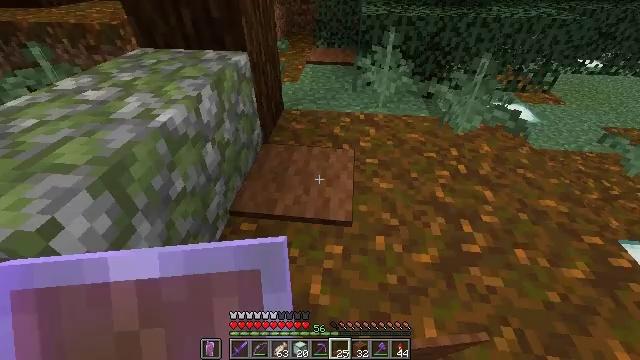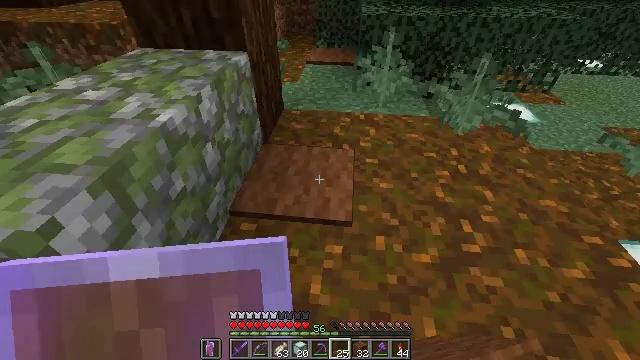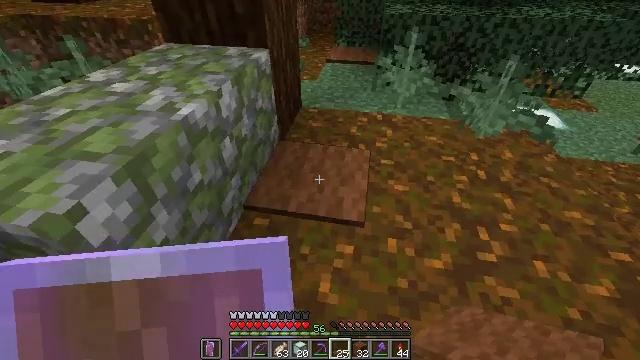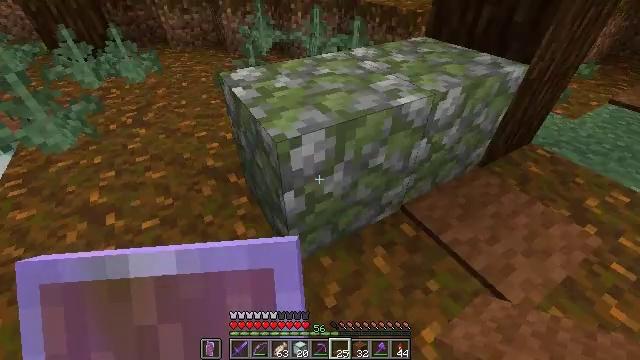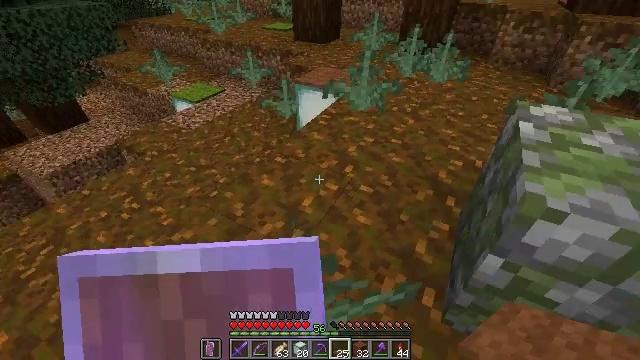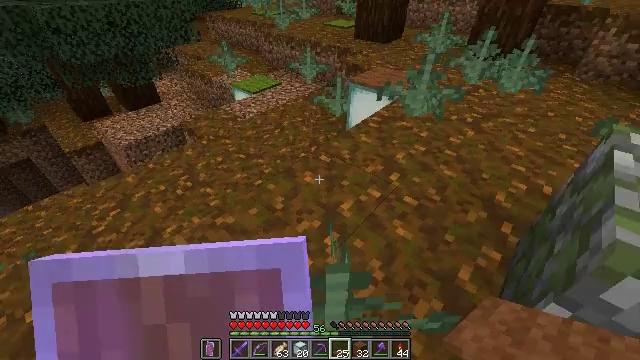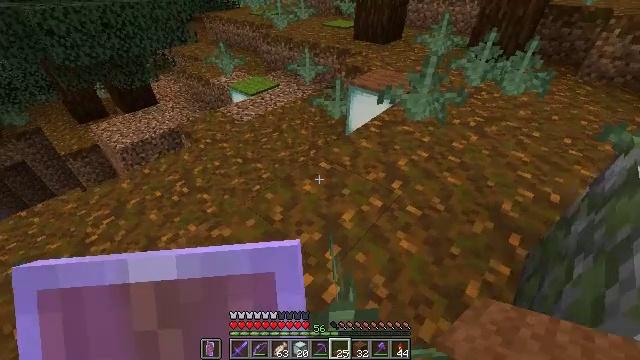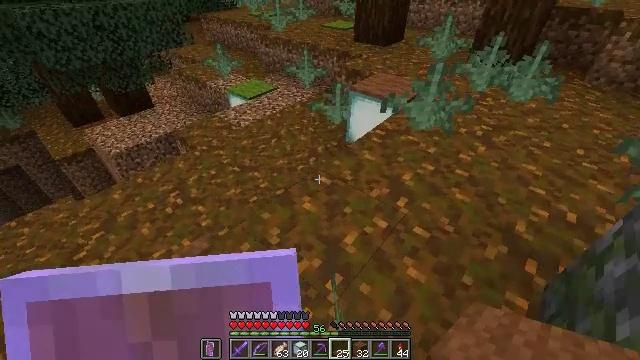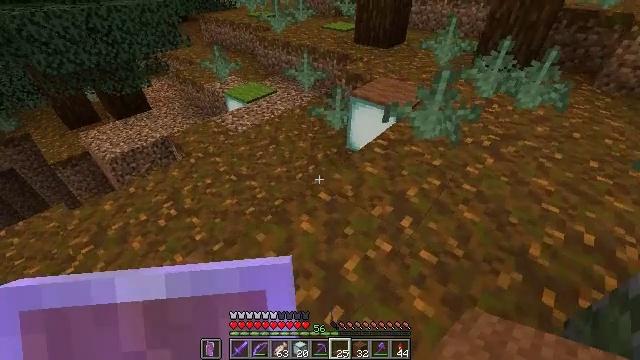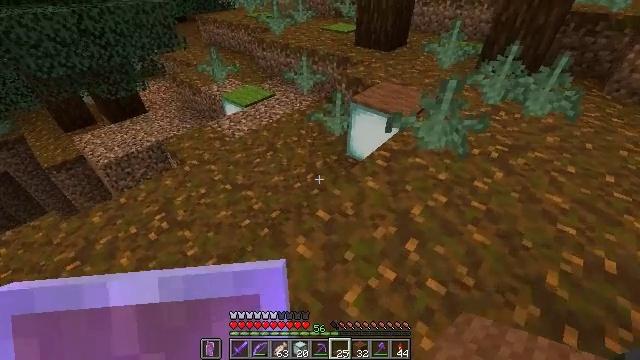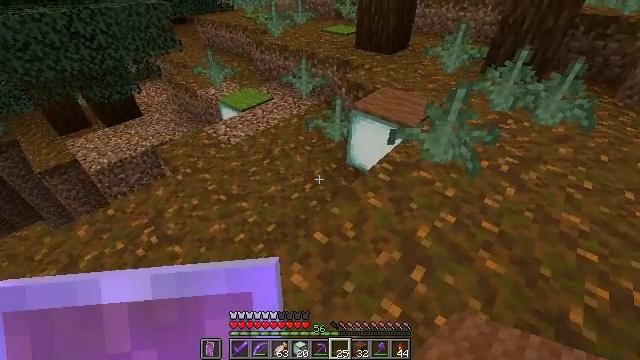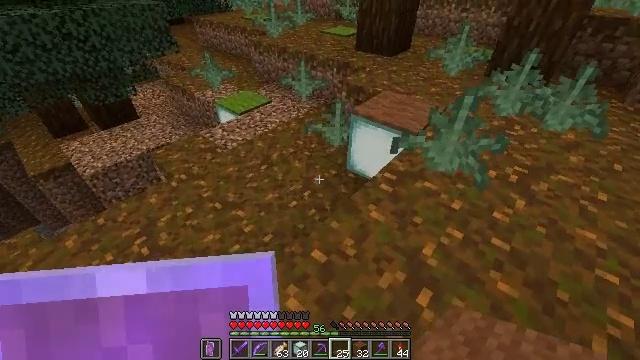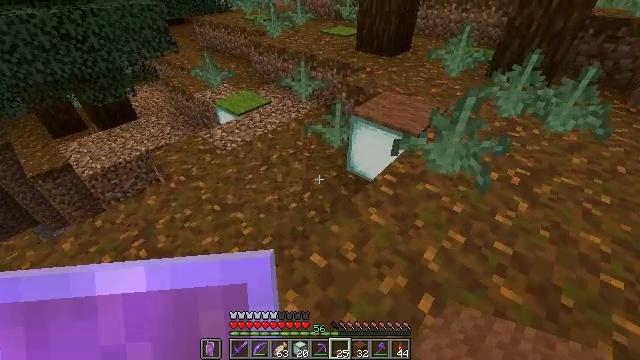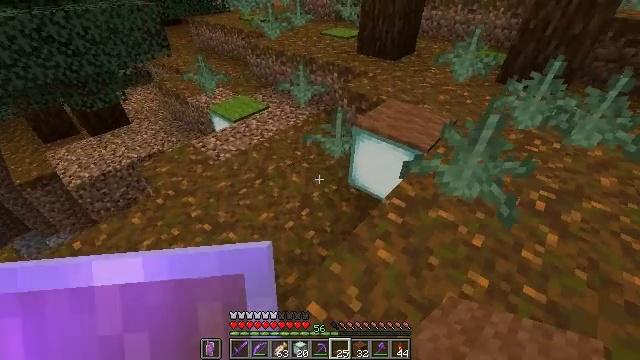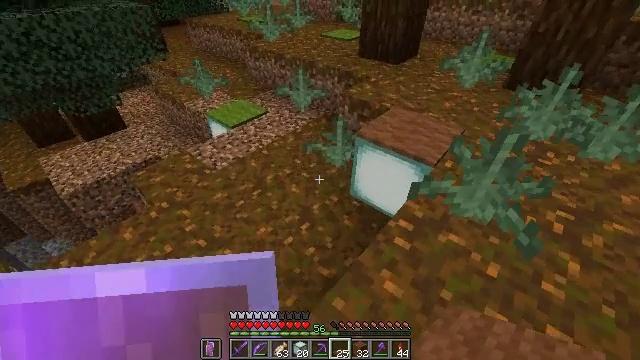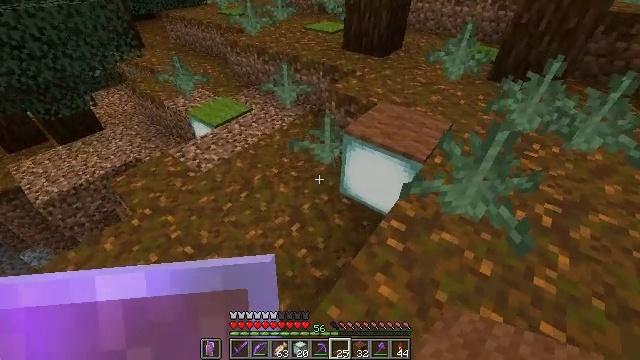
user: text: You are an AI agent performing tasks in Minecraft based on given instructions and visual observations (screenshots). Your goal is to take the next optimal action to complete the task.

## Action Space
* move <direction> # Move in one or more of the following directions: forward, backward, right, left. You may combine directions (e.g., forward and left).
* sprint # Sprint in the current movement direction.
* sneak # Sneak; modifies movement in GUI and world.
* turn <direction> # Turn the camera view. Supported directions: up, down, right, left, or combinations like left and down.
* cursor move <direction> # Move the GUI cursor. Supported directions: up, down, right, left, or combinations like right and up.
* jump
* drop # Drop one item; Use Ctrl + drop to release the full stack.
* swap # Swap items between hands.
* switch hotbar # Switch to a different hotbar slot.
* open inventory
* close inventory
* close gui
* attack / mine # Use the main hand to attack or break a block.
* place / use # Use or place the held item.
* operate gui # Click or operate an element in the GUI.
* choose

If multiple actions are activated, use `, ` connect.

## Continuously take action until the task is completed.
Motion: motion action
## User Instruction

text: Mine the green carpet.
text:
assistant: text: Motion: no_op
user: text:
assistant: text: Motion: turn left
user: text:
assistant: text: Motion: turn left
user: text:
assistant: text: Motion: turn left and up
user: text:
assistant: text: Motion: move forward, turn left
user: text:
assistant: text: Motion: move forward
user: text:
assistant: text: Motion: move forward
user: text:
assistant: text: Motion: move forward
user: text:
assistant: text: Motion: move forward
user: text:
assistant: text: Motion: move forward
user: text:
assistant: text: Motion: move forward
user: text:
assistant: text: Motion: move forward
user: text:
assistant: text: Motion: move forward
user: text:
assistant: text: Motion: move forward
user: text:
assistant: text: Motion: move forward, turn right and down
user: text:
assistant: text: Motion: move forward, turn right and down
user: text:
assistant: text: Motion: move forward, turn right and down
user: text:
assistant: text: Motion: no_op
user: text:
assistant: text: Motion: no_op
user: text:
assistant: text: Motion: move forward
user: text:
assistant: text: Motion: move forward, turn left
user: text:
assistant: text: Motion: move forward, turn left and up
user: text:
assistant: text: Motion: move forward, turn left
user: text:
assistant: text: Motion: move forward, turn left and up
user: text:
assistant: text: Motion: move forward, turn left and up
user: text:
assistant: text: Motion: move forward, turn left and up
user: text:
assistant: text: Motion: move forward
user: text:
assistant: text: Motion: move forward
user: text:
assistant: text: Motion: move forward
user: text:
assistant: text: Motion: move forward